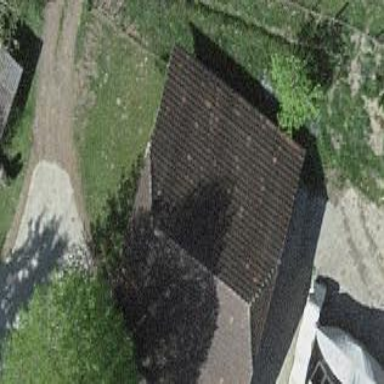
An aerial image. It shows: Barn.